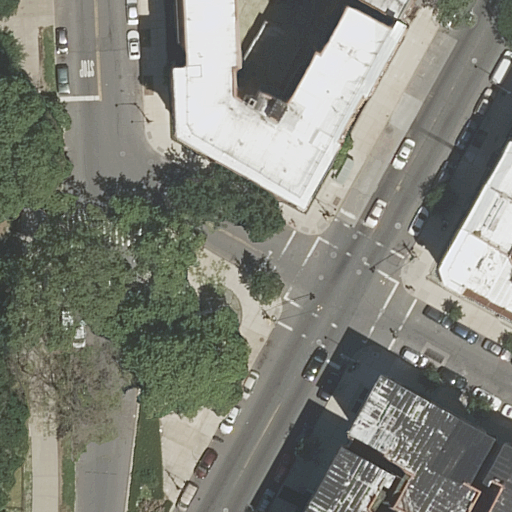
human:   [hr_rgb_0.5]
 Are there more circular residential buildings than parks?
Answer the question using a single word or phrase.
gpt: no

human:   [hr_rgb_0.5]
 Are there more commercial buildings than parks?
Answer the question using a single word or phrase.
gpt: no

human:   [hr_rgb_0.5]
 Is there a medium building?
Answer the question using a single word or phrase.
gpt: yes

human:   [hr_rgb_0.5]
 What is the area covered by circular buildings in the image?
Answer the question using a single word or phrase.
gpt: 0m2

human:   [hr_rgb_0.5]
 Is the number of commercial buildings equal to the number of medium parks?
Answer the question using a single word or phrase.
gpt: yes

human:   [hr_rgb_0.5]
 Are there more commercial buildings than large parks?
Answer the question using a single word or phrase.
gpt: no

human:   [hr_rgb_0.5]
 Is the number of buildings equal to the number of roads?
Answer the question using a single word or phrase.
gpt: no

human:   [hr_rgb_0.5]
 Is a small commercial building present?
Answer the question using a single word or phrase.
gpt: no

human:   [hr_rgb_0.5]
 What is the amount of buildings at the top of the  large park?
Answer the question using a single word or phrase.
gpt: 6

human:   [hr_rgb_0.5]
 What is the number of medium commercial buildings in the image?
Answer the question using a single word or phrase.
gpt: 0

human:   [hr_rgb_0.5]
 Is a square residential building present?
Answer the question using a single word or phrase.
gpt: no

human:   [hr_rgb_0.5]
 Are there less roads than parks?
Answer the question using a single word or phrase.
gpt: no

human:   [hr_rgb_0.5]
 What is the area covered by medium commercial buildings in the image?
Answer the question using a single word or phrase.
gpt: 0m2

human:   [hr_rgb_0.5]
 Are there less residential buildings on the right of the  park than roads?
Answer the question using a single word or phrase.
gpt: yes

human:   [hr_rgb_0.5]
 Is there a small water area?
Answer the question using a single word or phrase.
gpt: no

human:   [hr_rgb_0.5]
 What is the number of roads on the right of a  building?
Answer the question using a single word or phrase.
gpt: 2

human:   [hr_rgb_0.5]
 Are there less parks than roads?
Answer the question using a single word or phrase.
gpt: yes

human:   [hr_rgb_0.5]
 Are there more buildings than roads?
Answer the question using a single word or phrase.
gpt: no

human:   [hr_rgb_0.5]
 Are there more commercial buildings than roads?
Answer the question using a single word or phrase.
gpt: no

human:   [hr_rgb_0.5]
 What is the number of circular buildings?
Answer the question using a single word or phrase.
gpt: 0

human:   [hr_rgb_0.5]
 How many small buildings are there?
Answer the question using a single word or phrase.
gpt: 2

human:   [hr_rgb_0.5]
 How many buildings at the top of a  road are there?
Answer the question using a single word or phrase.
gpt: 5

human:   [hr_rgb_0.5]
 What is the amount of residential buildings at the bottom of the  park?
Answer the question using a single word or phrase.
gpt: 0

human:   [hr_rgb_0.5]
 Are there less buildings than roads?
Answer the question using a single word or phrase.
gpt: yes

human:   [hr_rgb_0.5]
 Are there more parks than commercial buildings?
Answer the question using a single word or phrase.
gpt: yes

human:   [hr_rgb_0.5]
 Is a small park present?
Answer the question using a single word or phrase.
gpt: no

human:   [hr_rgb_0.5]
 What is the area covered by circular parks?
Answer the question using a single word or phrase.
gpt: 0m2

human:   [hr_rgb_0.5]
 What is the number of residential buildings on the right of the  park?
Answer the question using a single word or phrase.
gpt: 6

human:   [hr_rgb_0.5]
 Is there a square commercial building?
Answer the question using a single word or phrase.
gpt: no

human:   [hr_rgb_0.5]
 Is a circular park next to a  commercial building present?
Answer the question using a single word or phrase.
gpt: no

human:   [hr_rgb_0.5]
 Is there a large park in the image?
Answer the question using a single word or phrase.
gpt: yes

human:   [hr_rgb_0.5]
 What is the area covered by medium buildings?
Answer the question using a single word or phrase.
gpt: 656m2

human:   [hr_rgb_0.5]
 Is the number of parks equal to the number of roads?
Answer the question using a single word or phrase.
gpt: no

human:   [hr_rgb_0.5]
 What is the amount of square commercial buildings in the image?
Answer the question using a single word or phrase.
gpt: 0

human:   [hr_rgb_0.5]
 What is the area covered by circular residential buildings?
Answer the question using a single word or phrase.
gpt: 0m2

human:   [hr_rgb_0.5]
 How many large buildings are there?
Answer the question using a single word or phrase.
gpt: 1